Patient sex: M
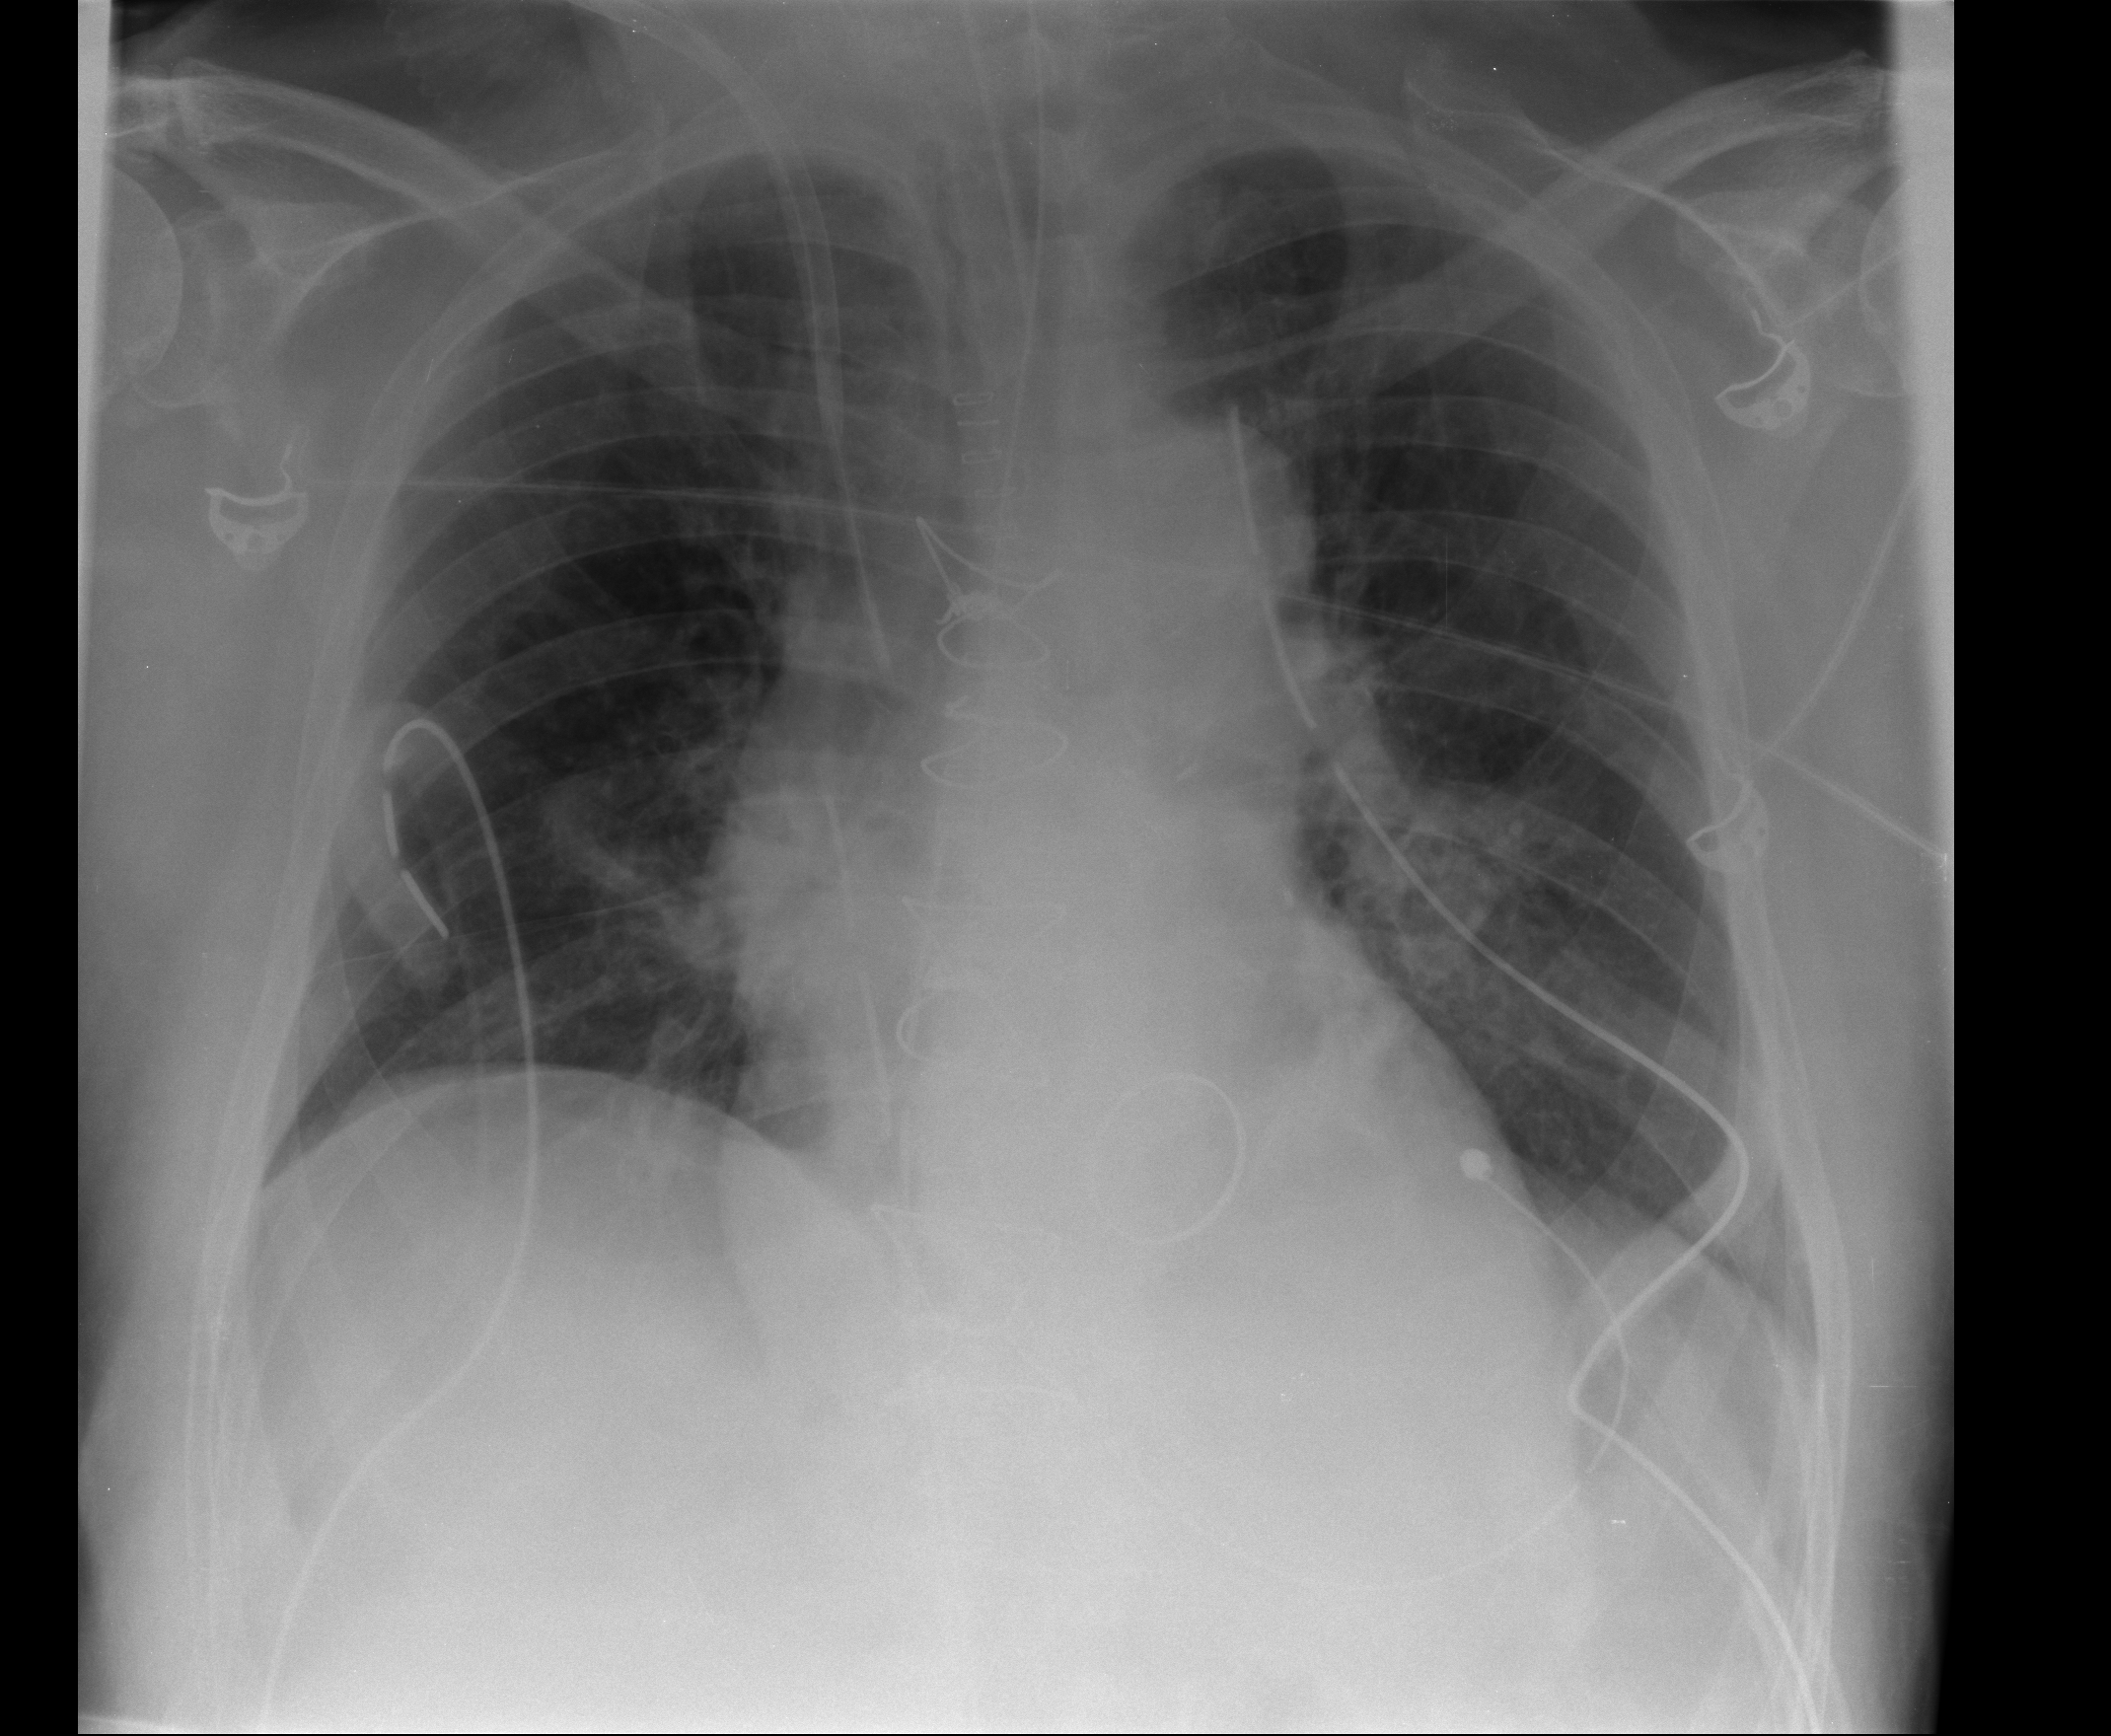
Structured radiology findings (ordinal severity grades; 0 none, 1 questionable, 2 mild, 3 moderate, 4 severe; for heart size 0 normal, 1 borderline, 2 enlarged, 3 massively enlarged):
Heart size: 0
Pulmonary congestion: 1
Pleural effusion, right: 0
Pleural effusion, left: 1
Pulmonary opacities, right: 0
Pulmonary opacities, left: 1
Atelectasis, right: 2
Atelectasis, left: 2